Небольшой игрушечный танк поместили на наклонную плоскость, составляющую угол $\alpha$ с горизонтом.
За какое минимальное время $\tau$ танк, двигаясь с постоянной скоростью, сможет проехать по окружности радиуса $R$?
Чему будет равен максимальный угол $\gamma$ между векторами силы трения и ускорения танка во время этого движения? Коэффициент трения между гусеницами и плоскостью равен $\mu$. Ускорение свободного падения $g$.
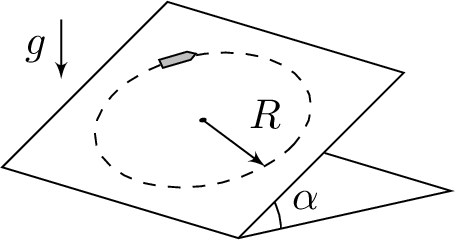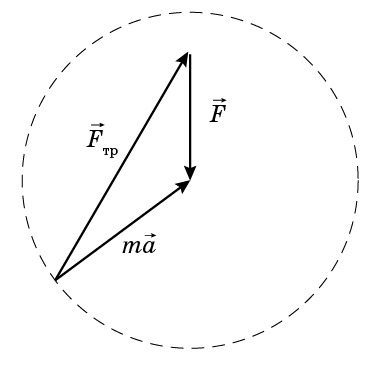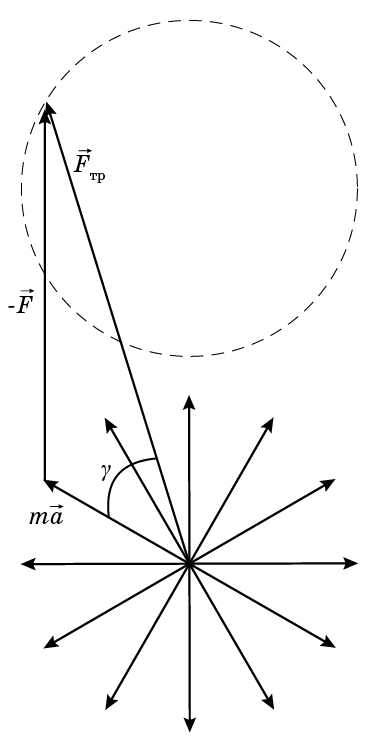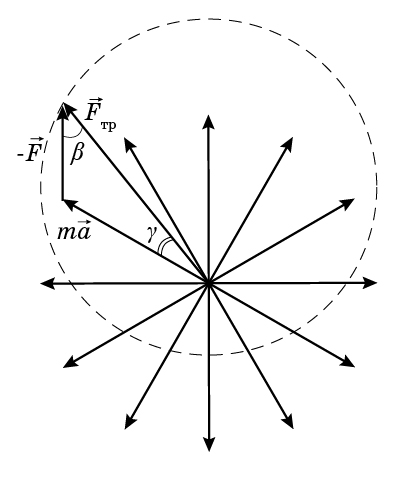
За какое минимальное время $\tau$ танк, двигаясь с постоянной скоростью, сможет проехать по окружности радиуса $R$?
Решение: Ускорение танка, движущегося с постоянной скоростью $v$, равно $a = \dfrac{v^2}{R}$ и в любой точке траектории направлено вдоль наклонной плоскости к центру окружности. В плоскости, в которой происходит движение, лежат: вектор силы трения покоя (гусеницы не проскальзывают) $F_{тр}$, вектор $ma$ и $F = mg\sin\alpha$ – составляющая вектора силы тяжести вдоль плоскости. В перпендикулярном к плоскости направлении на танк действует сила нормальной реакции $N = mg\cos\alpha$.  Сила трения покоя может принимать любое значение из интервала $$ 0 \lt F_{тр} \lt \mu mg\cos\alpha.$$ Чтобы время движения танка было минимальным, он должен двигаться с максимально возможной скоростью. Но при больших скоростях силы трения может не хватать для движения с нужным ускорением. Выразим силу трения из второго закона Ньютона: $$ \vec{F}_{тр} = m\vec{a} - \vec{F}. $$ Из полученной формулы следует, что модуль разности векторов $m\vec{a}$ и $\vec{F}$ максимален, когда эти векторы направлены противоположно, т.е. в нижней точке траектории. Следовательно, танк сможет пройти всю траекторию с постоянной скоростью $v$, если выполнится условие: $$ m\dfrac{v^2}{R} \leqslant \mu mg\cos\alpha - mg\sin\alpha, $$ которое и определяет максимальную скорость: $$ v_{max} = \sqrt{gR(\mu\cos\alpha - \sin\alpha)},$$ и минимальное время движения танка по окружности: Разумеется, все это справедливо при $\mu \gt tg~\alpha$, в противном случае без проскальзывания танк не смог бы даже стоять на месте.
Ответ: $$ t_{min} = \dfrac{2\pi R}{v_{max}} = \dfrac{2\pi}{\sqrt{(\mu\cos\alpha - \sin\alpha)}}\sqrt{\dfrac{R}{g}}.$$  Разумеется, все это справедливо при $\mu \gt tg~\alpha$, в противном случае без проскальзывания танк не смог бы даже стоять на месте.

Чему будет равен максимальный угол $\gamma$ между векторами силы трения и ускорения танка во время этого движения?
Решение: Найдем максимальный угол между вектором силы трения и ускорения танка. Поскольку вектор $m\vec{a}$ имеет фиксированную величину, но разное направление в разных точках траектории, а вектор $\vec{F}$ – фиксированную величину и направление, то геометрически формула $$ \vec{F}_{тр} = m\vec{a} - \vec{F} $$ означает, что концы векторов сил трения лежат на окружности с радиусом, равным модулю вектора $m\vec{a}$, а их начала находятся в точке, которая сдвинута на величину $\vec{F}$ по отношению к центру этой окружности (см. рисунок; показано вычитание только одной пары векторов).  Как следует из рисунка, может реализовываться два варианта. 1) Если модуль силы $\vec{F}$ больше модуля вектора $m\vec{a}$ или $$ mg\sin\alpha \gt mg(\mu \cos\alpha - \sin\alpha) \Rightarrow \mu \lt 2tg~\alpha \text{(малое трение)},$$ сдвиг окружности, на которой лежат концы вектора силы трения, больше ее радиуса (именно этот случай показан на рисунке), и угол $\gamma$ между вектором силы трения и вектором $m\vec{a}$ (отмечен дугой на рисунке) изменяется от $\gamma = 0^\circ$ (векторы $m\vec{a}$ и силы $\vec{F}$ сонаправлены) до $\gamma = 180^\circ$ (векторы $m\vec{a}$ и силы $\vec{F}$ направлены противоположно). Если же модуль силы $\vec{F}$ меньше модуля вектора $m\vec{a}$, или $$mg\sin\alpha \lt mg(\mu \cos\alpha - \sin\alpha) \Rightarrow \mu \gt 2tg~\alpha \text{(большое трение)}, $$ то и в случае сонаправленных векторов $m\vec{a}$ и $\vec{F}$, и в случае противоположно направленных, угол между векторами $m\vec{a}$ и $\vec{F}$ равен нулю, и, следовательно, существует максимальный угол между этими векторами (вычитание векторов $m\vec{a}$ и $\vec{F}$ выполнено на рисунке).  Для нахождения этого угла можно применить теорему синусов к треугольнику сил: $$ \dfrac{F}{\sin\gamma} = \dfrac{ma}{\sin\beta}, $$ где $\beta$ – угол между вектором силы трения и вектором $-\vec{F}$ (см. рисунок). Поскольку модули векторов $m\vec{a}$ и $\vec{F}$ неизменны во всех точках траектории, то угол $\gamma$ максимален, когда максимален синус угла $\beta$, т.е. $\beta = 90^\circ$. В этом случае синус максимального угла между векторами силы трения и ускорения равен:
Ответ: $$ \sin\gamma = \dfrac{\sin\alpha}{\mu \cos\alpha - \sin\alpha} = \dfrac{tg~\alpha}{\mu - tg~\alpha}$$
Темы:
T, Механика, Динамика, Всероссийские, Движение по окружности, Трение, Наклонная плоскость